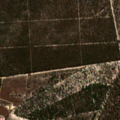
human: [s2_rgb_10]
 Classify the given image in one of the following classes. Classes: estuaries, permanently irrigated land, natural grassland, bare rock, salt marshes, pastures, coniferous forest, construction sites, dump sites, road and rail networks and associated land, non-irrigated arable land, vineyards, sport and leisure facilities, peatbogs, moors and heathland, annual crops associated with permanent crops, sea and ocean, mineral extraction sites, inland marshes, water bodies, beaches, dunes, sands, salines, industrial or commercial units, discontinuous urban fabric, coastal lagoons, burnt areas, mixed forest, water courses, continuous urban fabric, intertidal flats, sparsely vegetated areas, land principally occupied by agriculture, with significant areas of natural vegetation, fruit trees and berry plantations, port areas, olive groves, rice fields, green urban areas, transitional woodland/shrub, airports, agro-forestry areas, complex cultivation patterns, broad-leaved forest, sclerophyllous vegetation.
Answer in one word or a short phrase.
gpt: complex cultivation patterns, coniferous forest, transitional woodland/shrub